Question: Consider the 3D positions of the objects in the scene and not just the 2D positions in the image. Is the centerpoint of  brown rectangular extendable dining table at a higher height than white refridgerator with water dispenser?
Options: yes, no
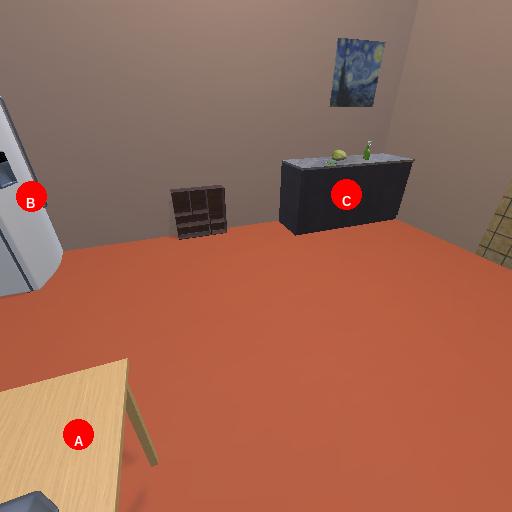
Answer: yes